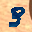
Label: 3